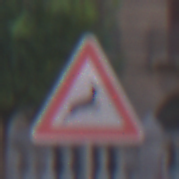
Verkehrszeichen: WildwechselLinks
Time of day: SunriseSunset
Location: Outdoor (Urban)
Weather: PartlyCloudy
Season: NotSpecified
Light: Natural